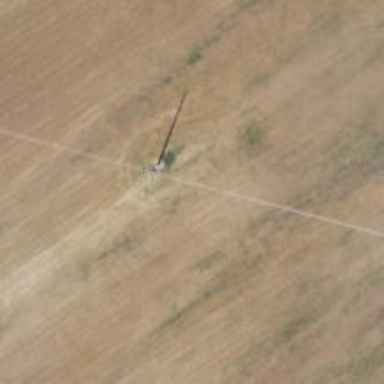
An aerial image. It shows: Power pole.